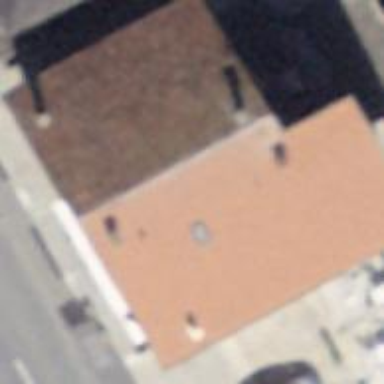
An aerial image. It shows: Restaurant located within hotel.